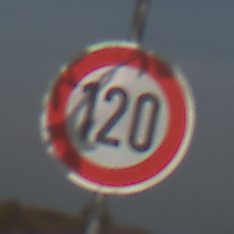
Verkehrszeichen: Geschwindigkeit120
Umgebung: Outdoor, Nature
Tageszeit: SunriseSunset
Wetter: PartlyCloudy
Licht: Natural
Jahreszeit: NotSpecified
Kontrast: MediumContrast